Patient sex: M
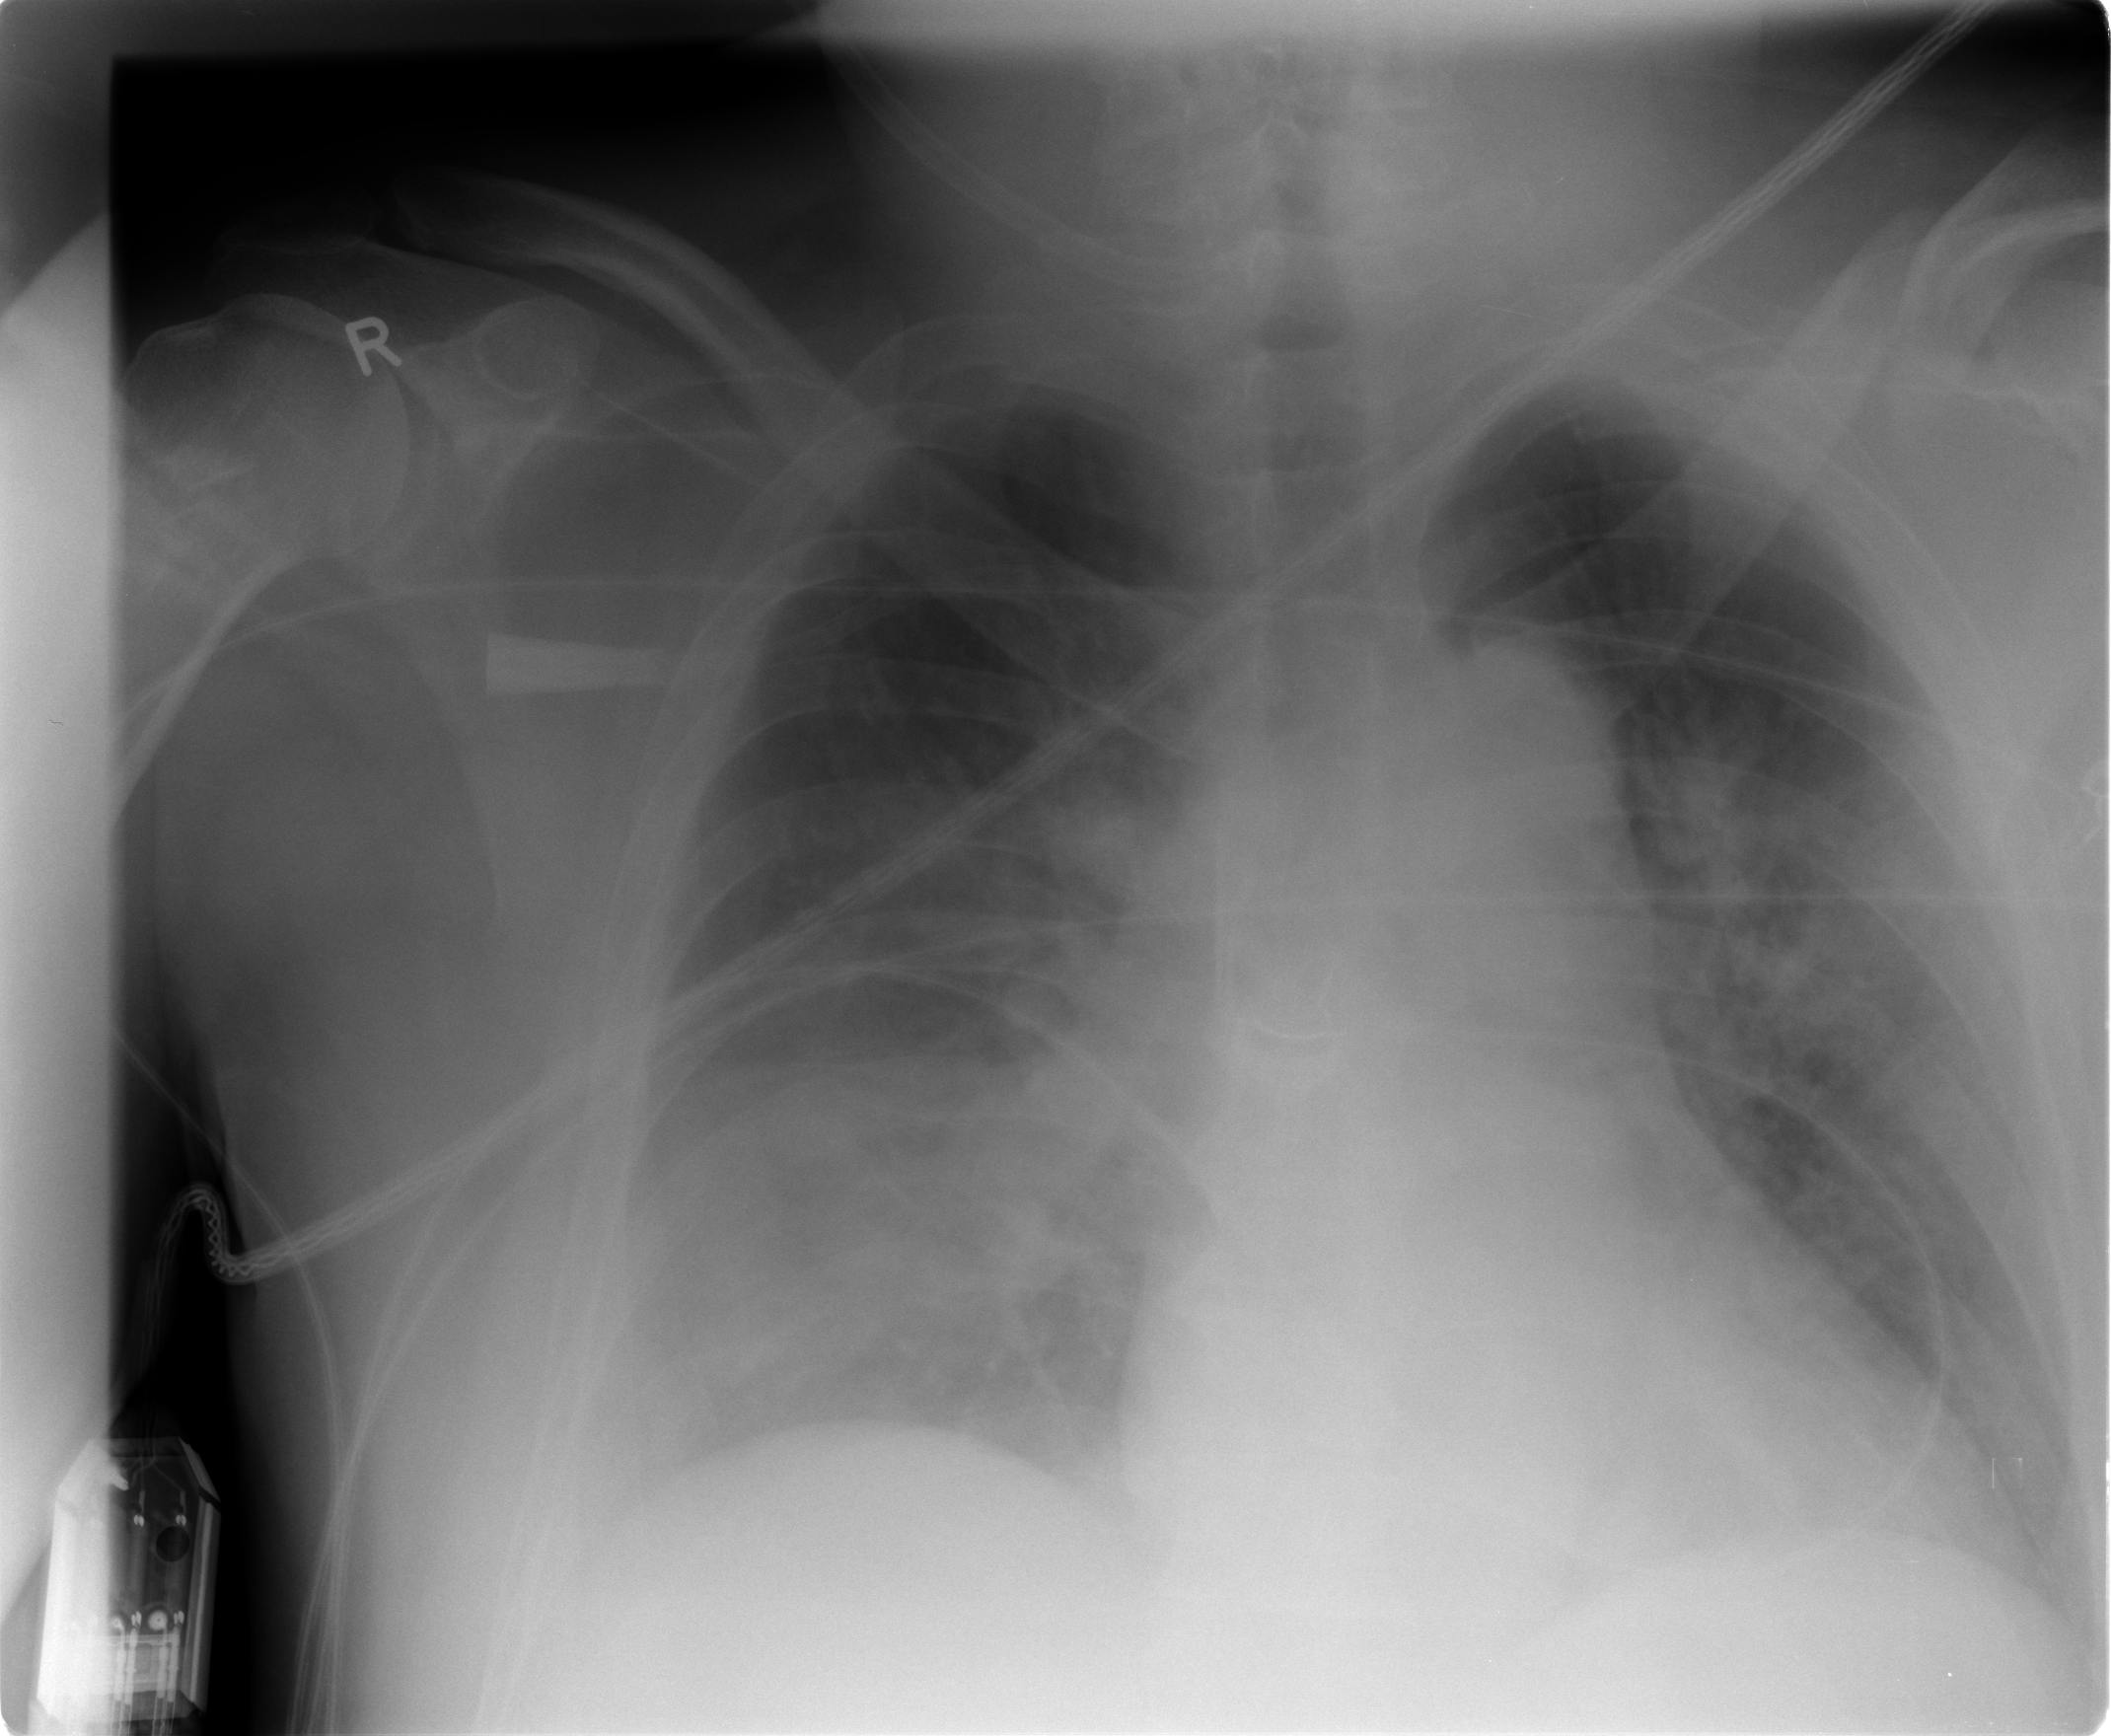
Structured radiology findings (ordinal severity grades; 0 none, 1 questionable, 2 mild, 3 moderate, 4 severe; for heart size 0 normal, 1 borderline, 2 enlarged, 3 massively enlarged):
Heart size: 0
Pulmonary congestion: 3
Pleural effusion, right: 2
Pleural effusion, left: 1
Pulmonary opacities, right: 2
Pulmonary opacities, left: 2
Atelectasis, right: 3
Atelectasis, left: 2